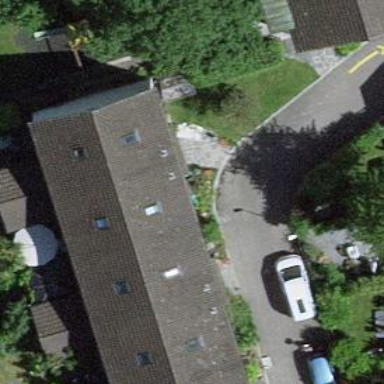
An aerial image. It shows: Terrace building.